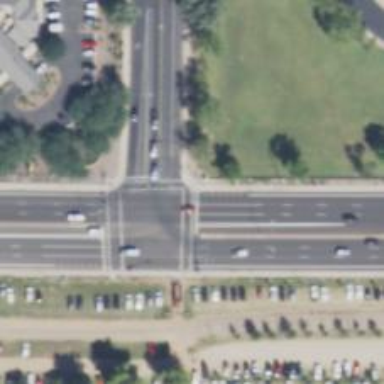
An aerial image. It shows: Solid stop line on the road.